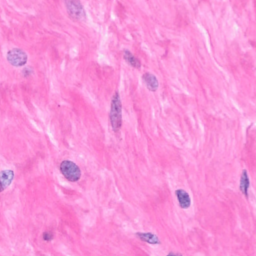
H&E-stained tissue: Breast